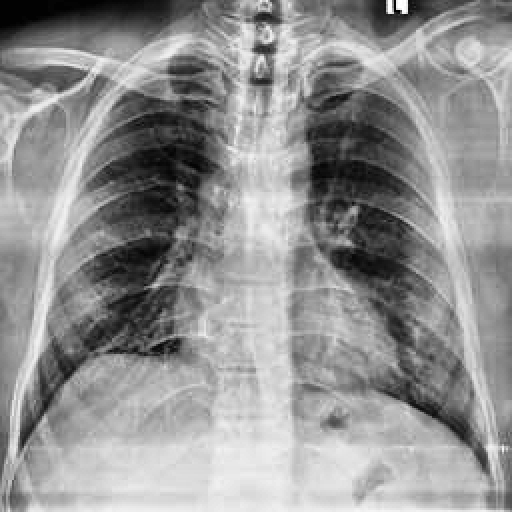
Finding: NORMAL